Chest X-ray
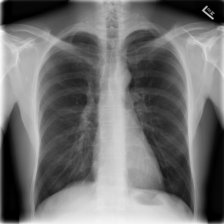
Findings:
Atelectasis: negative
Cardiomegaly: negative
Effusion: negative
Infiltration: negative
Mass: negative
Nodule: negative
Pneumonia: negative
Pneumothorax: negative
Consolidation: negative
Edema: negative
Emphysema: negative
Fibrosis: negative
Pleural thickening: negative
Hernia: negative